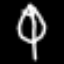
Label: leaf